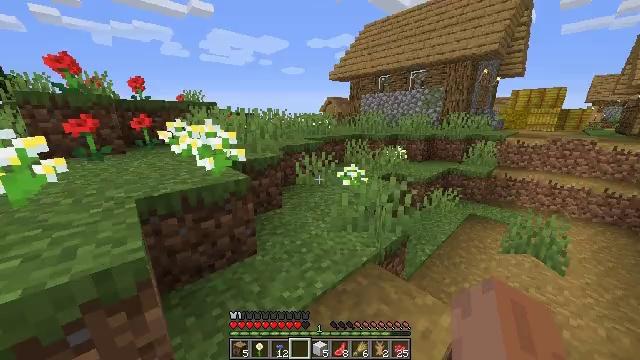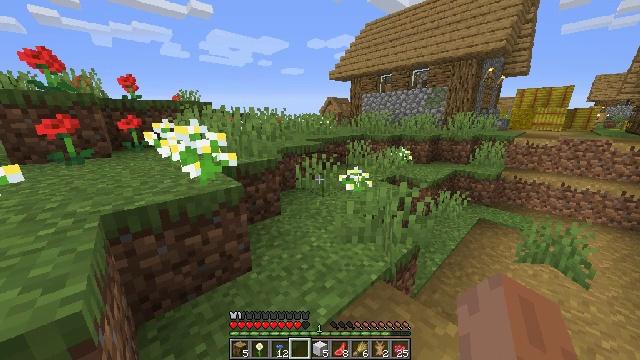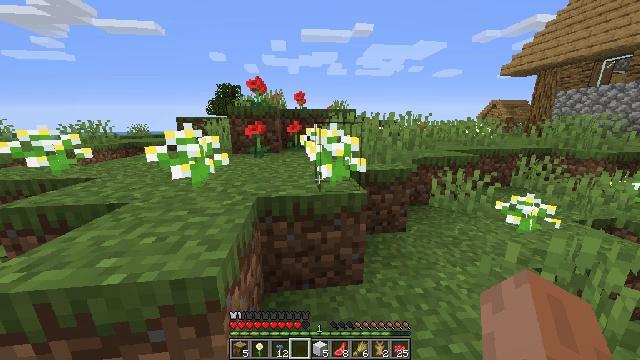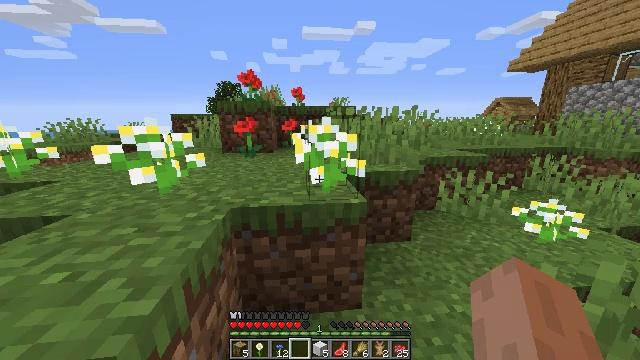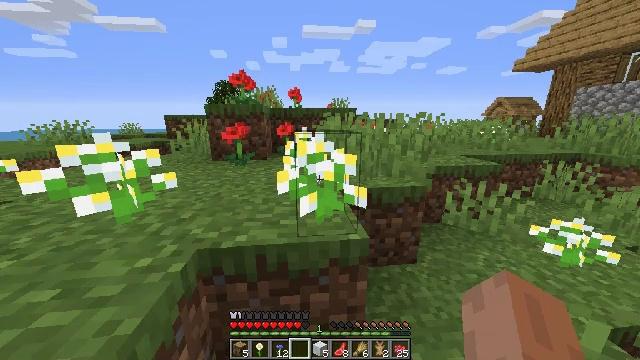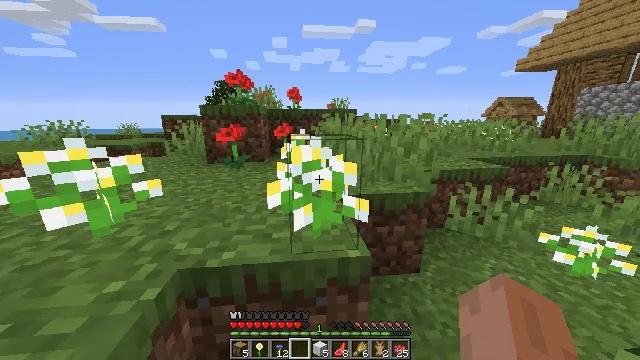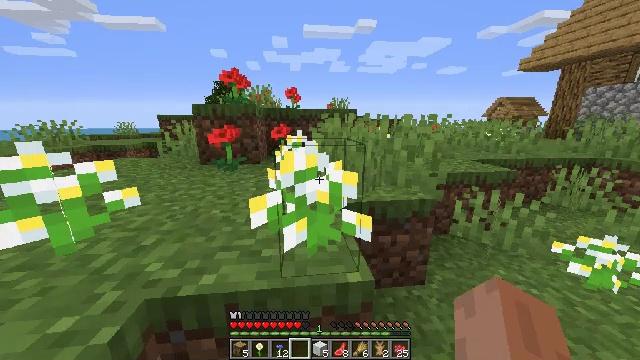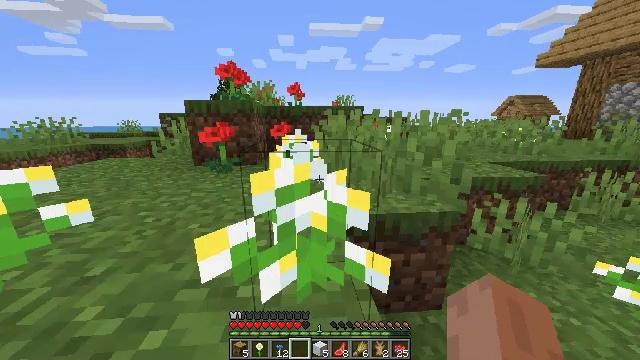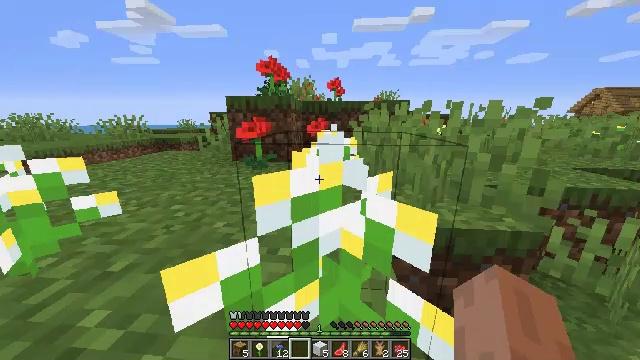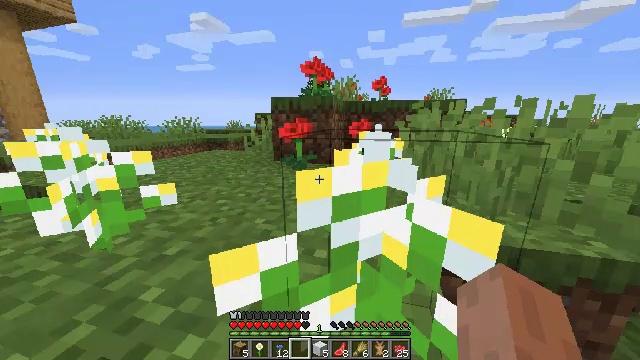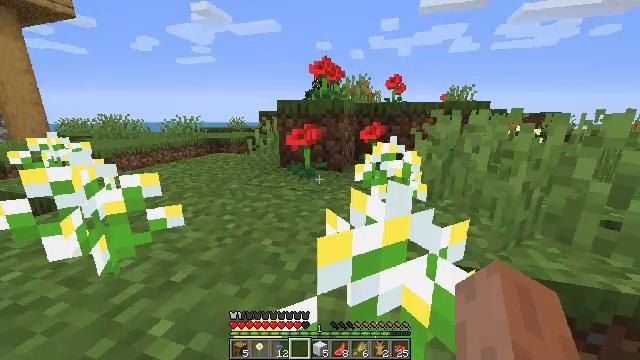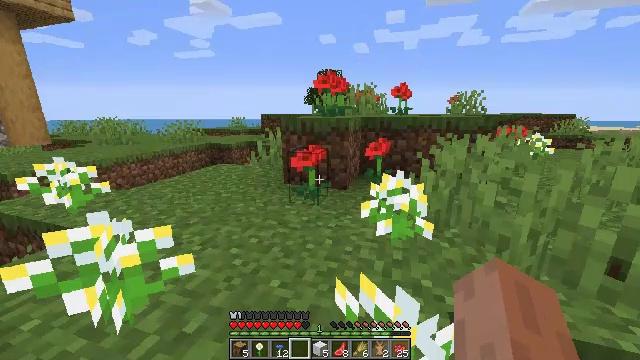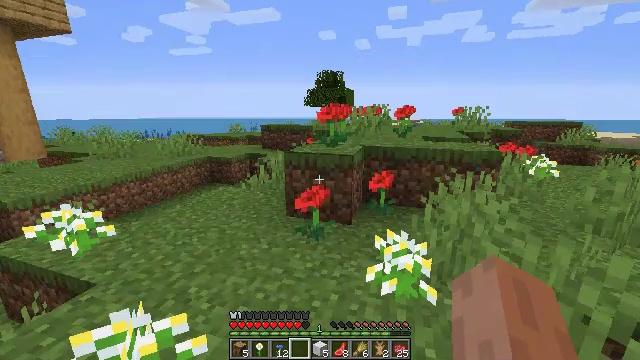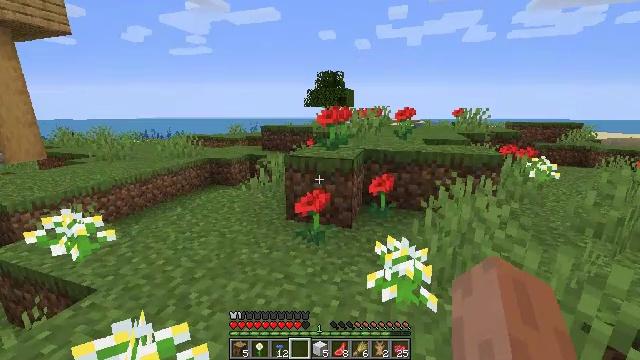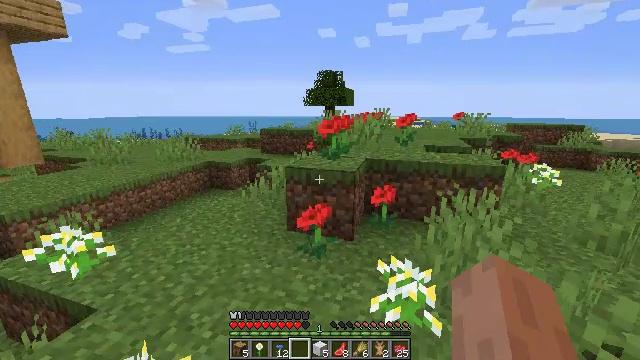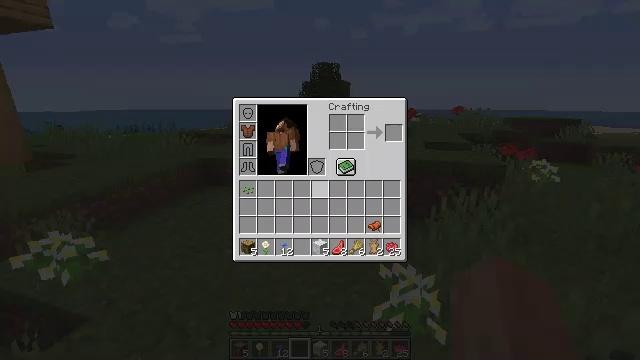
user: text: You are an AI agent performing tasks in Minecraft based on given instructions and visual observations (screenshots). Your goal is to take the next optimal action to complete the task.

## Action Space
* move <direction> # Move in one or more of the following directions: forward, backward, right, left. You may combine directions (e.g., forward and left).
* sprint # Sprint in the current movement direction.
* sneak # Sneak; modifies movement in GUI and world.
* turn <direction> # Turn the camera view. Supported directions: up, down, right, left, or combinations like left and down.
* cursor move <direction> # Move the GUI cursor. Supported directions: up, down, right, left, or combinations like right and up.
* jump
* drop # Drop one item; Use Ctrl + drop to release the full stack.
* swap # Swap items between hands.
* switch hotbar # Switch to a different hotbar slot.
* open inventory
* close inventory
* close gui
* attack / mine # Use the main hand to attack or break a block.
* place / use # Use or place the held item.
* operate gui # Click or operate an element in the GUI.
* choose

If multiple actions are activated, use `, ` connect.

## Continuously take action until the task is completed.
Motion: motion action
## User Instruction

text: Convert materials into blue dye using a crafting table.
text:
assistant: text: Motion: move forward
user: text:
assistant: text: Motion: move forward, turn left and up
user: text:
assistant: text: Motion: move forward
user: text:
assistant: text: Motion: move forward
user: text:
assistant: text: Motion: move forward
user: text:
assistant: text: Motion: move forward
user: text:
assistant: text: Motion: move forward, turn left
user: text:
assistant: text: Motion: move forward, turn left
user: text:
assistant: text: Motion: move forward, turn left
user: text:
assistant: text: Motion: move forward, turn left, jump
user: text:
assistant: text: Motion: move forward, jump
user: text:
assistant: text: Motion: move forward, jump
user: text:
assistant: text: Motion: move forward
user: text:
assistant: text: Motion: move forward
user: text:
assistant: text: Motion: move forward, turn down, open inventory
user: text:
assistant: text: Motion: move forward, open inventory
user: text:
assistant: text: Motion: open inventory
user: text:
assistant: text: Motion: no_op
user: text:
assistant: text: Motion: cursor move right and down
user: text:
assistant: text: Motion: cursor move right and down
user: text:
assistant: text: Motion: no_op
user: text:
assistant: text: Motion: no_op
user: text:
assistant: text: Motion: cursor move left
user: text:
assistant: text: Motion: cursor move left
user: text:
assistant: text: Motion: no_op
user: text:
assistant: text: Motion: no_op
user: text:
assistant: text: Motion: cursor move down
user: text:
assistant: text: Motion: cursor move left and down
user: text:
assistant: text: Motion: cursor move left
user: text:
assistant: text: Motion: cursor move left